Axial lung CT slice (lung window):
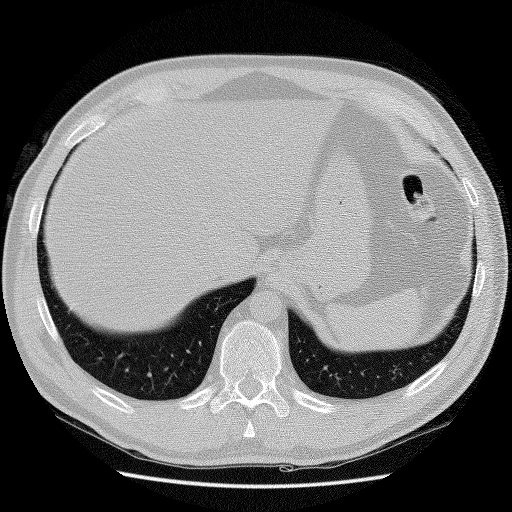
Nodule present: no